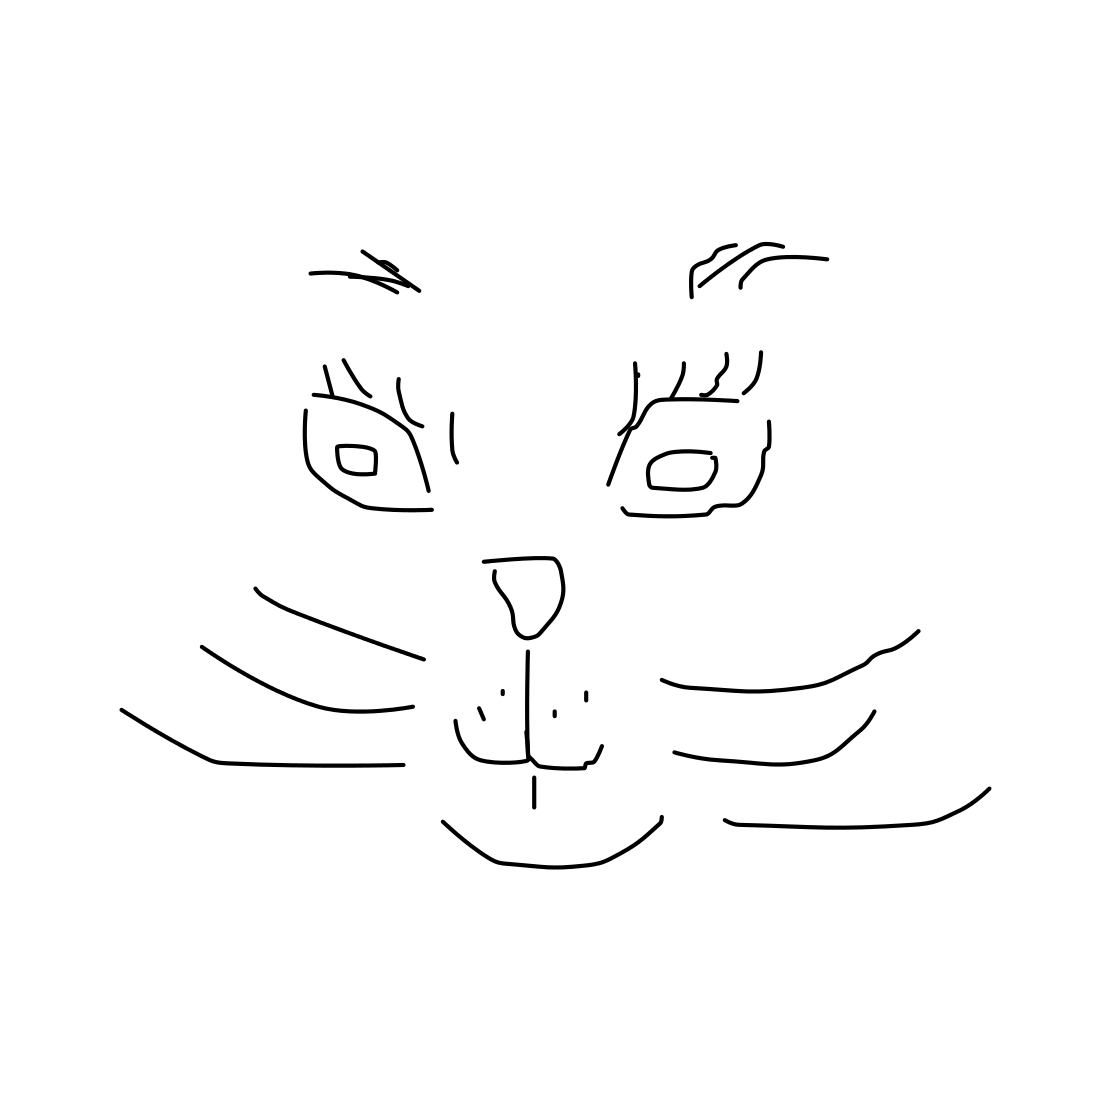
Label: cat